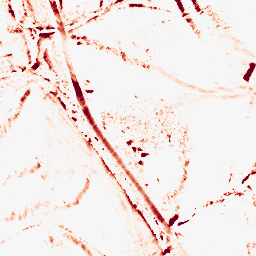
Category: morphological
Decomposition family: morphological_diamond
Decomposition parameters: operation: opening
radius: 5
Upsampling method: quadratic
Upsampling parameters: scale: 8
Upsampling scale: 8